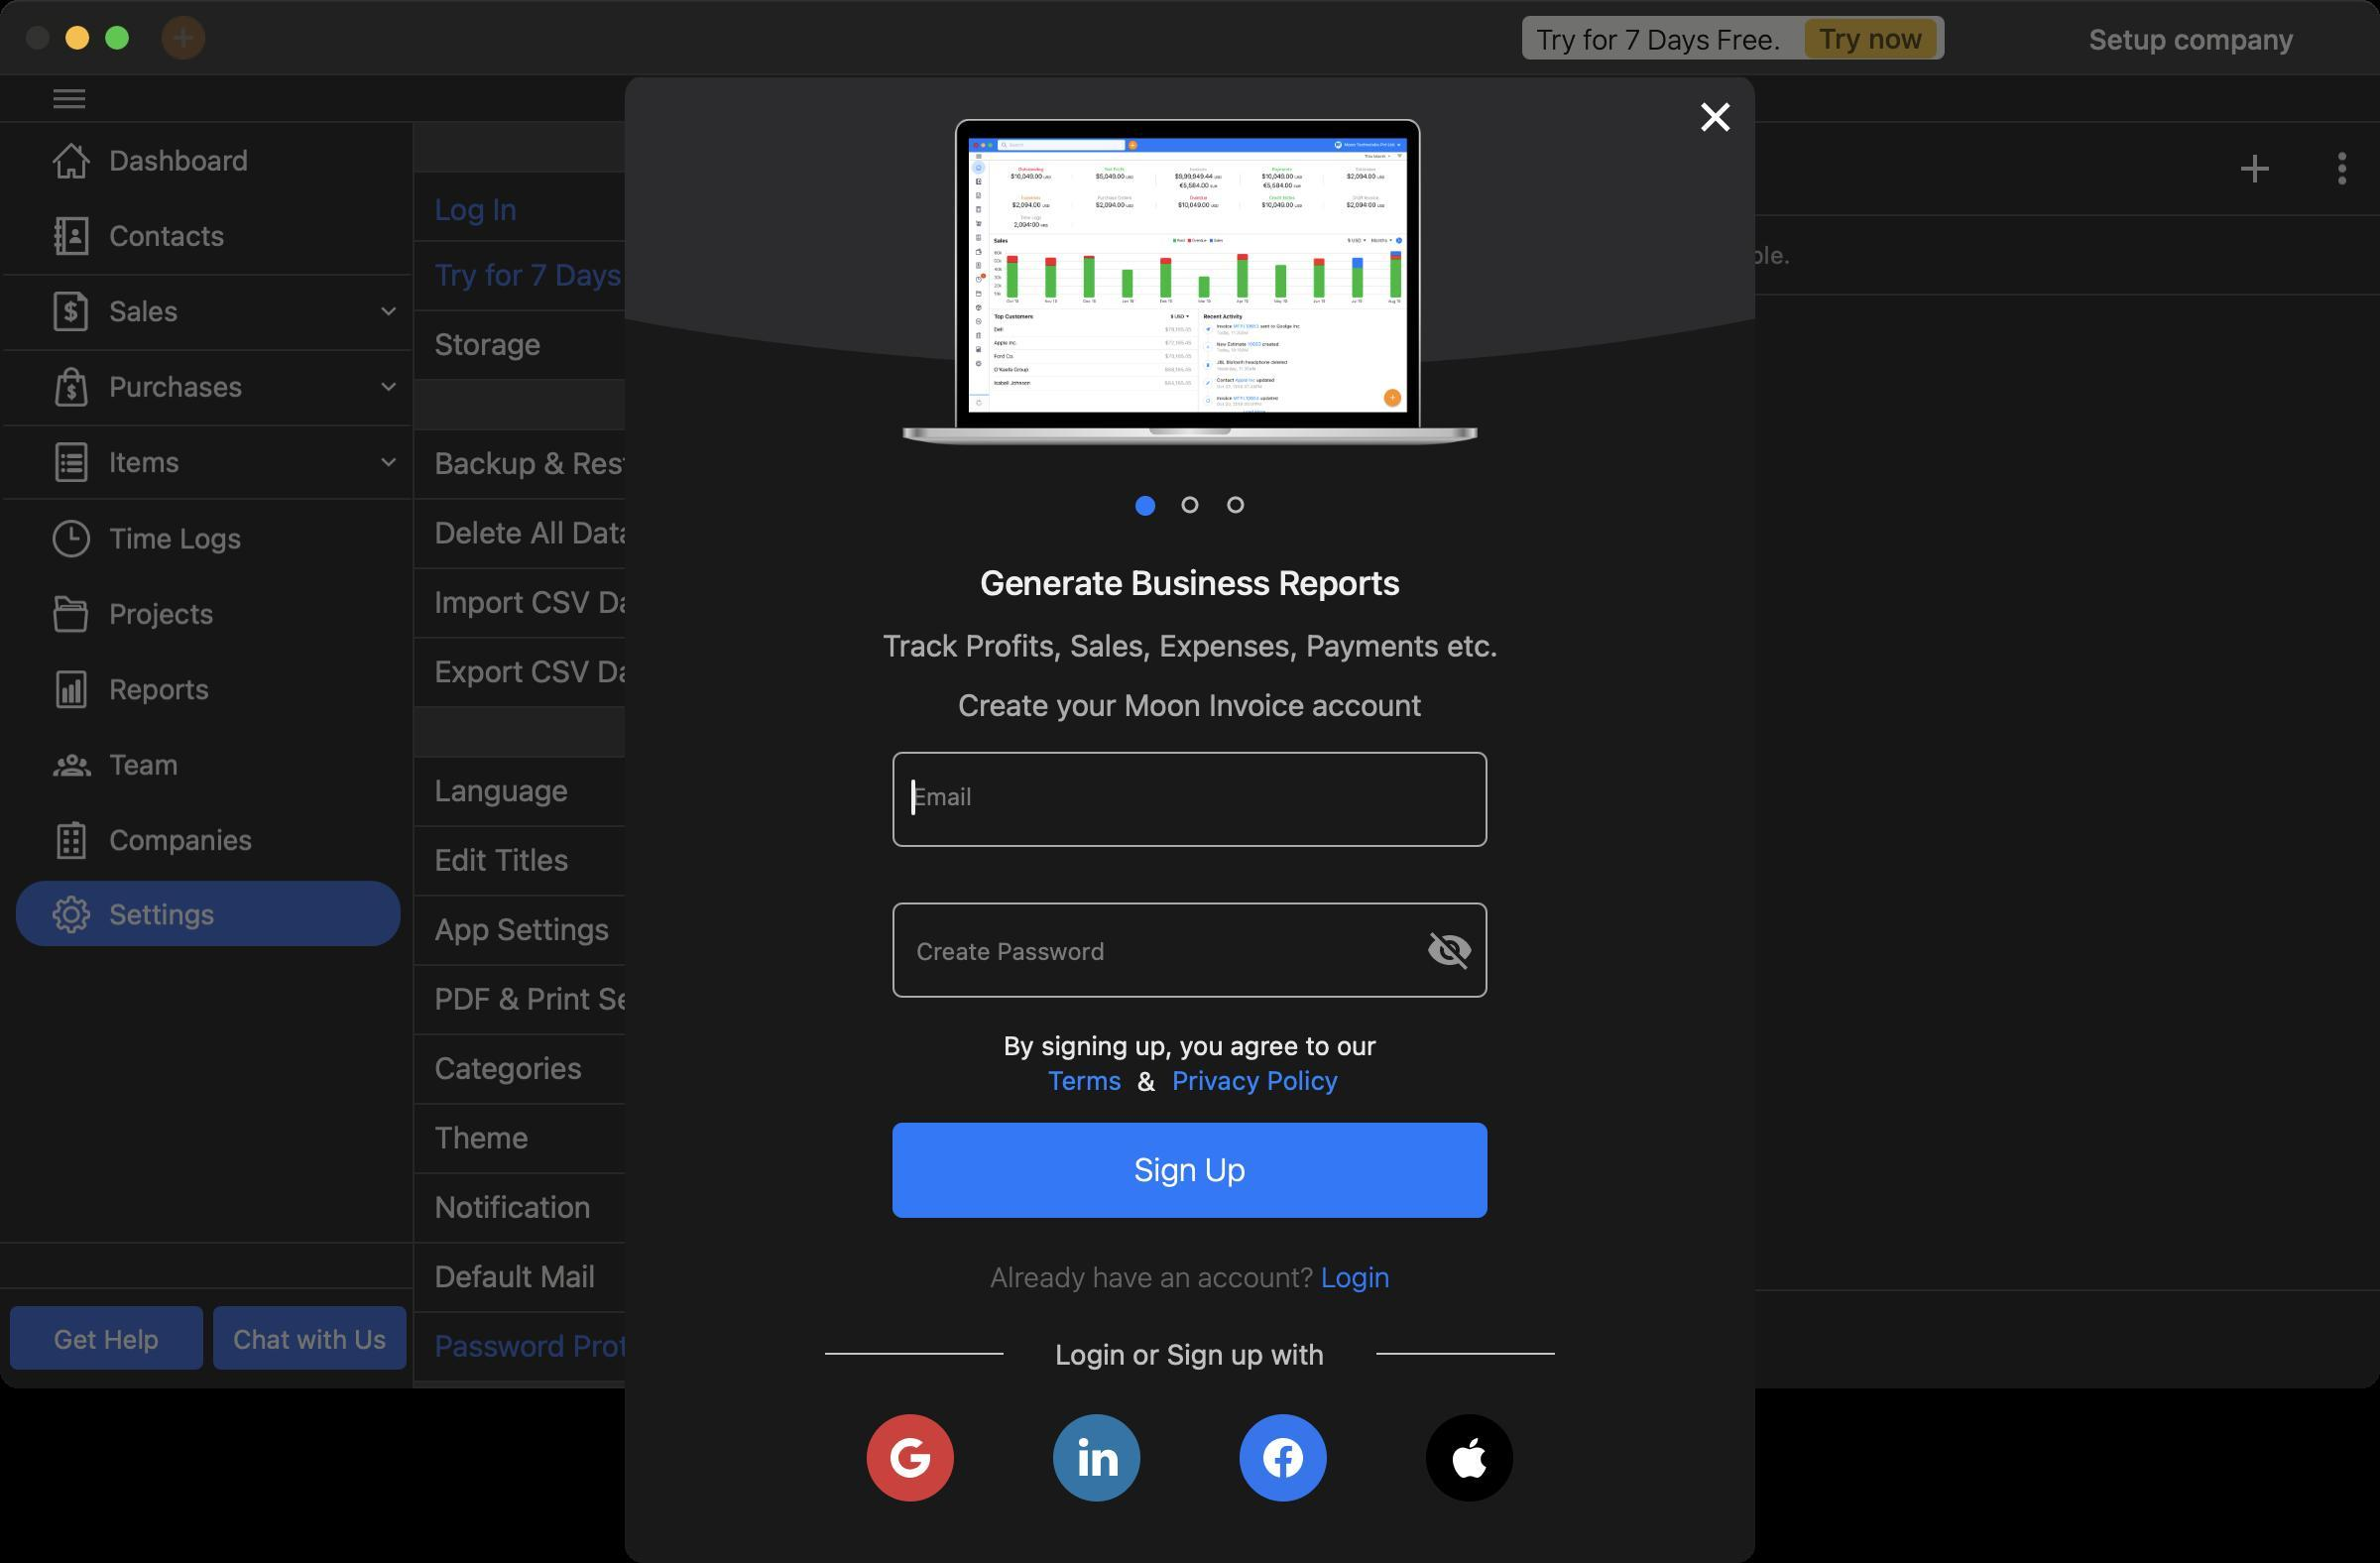
Accessibility tree:
{"name": "Moon_Invoice", "role": "AXWindow", "description": null, "role_description": "standard window", "value": null, "position": "264.00;244.00", "size": "1200;700", "children": [{"name": null, "role": "AXGroup", "description": null, "role_description": "group", "value": null, "position": "0.00;61.00", "size": "210;5", "children": []}, {"name": null, "role": "AXScrollArea", "description": null, "role_description": "scroll area", "value": null, "position": "0.00;62.00", "size": "210;568", "children": [{"name": null, "role": "AXTable", "description": null, "role_description": "table", "value": null, "position": "0.00;62.00", "size": "210;568", "children": [{"name": null, "role": "AXRow", "description": null, "role_description": "table row", "value": null, "position": "0.00;62.00", "size": "210;38", "children": [{"name": null, "role": "AXCell", "description": null, "role_description": "cell", "value": null, "position": "1.00;62.00", "size": "207;38", "children": [{"name": null, "role": "AXGroup", "description": null, "role_description": "group", "value": null, "position": "8.00;64.00", "size": "194;33", "children": [{"name": null, "role": "AXStaticText", "description": null, "role_description": "text", "value": "Dashboard", "position": "53.00;71.00", "size": "143;19", "children": []}, {"name": null, "role": "AXImage", "description": "iconLeft home White", "role_description": "image", "value": null, "position": "26.00;71.00", "size": "20;20", "children": []}]}]}]}, {"name": null, "role": "AXRow", "description": null, "role_description": "table row", "value": null, "position": "0.00;100.00", "size": "210;38", "children": [{"name": null, "role": "AXCell", "description": null, "role_description": "cell", "value": null, "position": "1.00;100.00", "size": "207;38", "children": [{"name": null, "role": "AXGroup", "description": null, "role_description": "group", "value": null, "position": "8.00;102.00", "size": "194;33", "children": [{"name": null, "role": "AXStaticText", "description": null, "role_description": "text", "value": "Contacts", "position": "53.00;109.00", "size": "143;19", "children": []}, {"name": null, "role": "AXImage", "description": "iconLeft contacts White", "role_description": "image", "value": null, "position": "26.00;109.00", "size": "20;20", "children": []}]}]}]}, {"name": null, "role": "AXRow", "description": null, "role_description": "table row", "value": null, "position": "0.00;138.00", "size": "210;38", "children": [{"name": null, "role": "AXCell", "description": null, "role_description": "cell", "value": null, "position": "1.00;138.00", "size": "207;38", "children": [{"name": null, "role": "AXGroup", "description": null, "role_description": "group", "value": null, "position": "-1.00;138.00", "size": "211;1", "children": []}, {"name": null, "role": "AXGroup", "description": null, "role_description": "group", "value": null, "position": "8.00;140.00", "size": "194;33", "children": [{"name": null, "role": "AXStaticText", "description": null, "role_description": "text", "value": "Sales", "position": "53.00;147.00", "size": "143;19", "children": []}, {"name": null, "role": "AXImage", "description": "iconLeft Sales White", "role_description": "image", "value": null, "position": "26.00;147.00", "size": "20;20", "children": []}]}, {"name": null, "role": "AXImage", "description": "down arrow White", "role_description": "image", "value": null, "position": "183.00;144.50", "size": "25;25", "children": []}]}]}, {"name": null, "role": "AXRow", "description": null, "role_description": "table row", "value": null, "position": "0.00;176.00", "size": "210;0", "children": [{"name": null, "role": "AXCell", "description": null, "role_description": "cell", "value": null, "position": "1.00;176.00", "size": "207;0", "children": [{"name": null, "role": "AXGroup", "description": null, "role_description": "group", "value": null, "position": "8.00;178.01", "size": "194;0", "children": [{"name": null, "role": "AXStaticText", "description": null, "role_description": "text", "value": "Invoices", "position": "53.00;185.01", "size": "143;19", "children": []}, {"name": null, "role": "AXImage", "description": "iconLeft invoice White", "role_description": "image", "value": null, "position": "26.00;185.01", "size": "20;20", "children": []}]}]}]}, {"name": null, "role": "AXRow", "description": null, "role_description": "table row", "value": null, "position": "0.00;176.01", "size": "210;0", "children": [{"name": null, "role": "AXCell", "description": null, "role_description": "cell", "value": null, "position": "1.00;176.01", "size": "207;0", "children": [{"name": null, "role": "AXGroup", "description": null, "role_description": "group", "value": null, "position": "8.00;178.02", "size": "194;0", "children": [{"name": null, "role": "AXStaticText", "description": null, "role_description": "text", "value": "Estimates", "position": "53.00;185.02", "size": "143;19", "children": []}, {"name": null, "role": "AXImage", "description": "iconLeft estimate White", "role_description": "image", "value": null, "position": "26.00;185.02", "size": "20;20", "children": []}]}]}]}, {"name": null, "role": "AXRow", "description": null, "role_description": "table row", "value": null, "position": "0.00;176.02", "size": "210;0", "children": [{"name": null, "role": "AXCell", "description": null, "role_description": "cell", "value": null, "position": "1.00;176.02", "size": "207;0", "children": [{"name": null, "role": "AXGroup", "description": null, "role_description": "group", "value": null, "position": "8.00;178.03", "size": "194;0", "children": [{"name": null, "role": "AXStaticText", "description": null, "role_description": "text", "value": "Credit Notes", "position": "53.00;185.03", "size": "143;19", "children": []}, {"name": null, "role": "AXImage", "description": "iconLeft credit notes White", "role_description": "image", "value": null, "position": "26.00;185.03", "size": "20;20", "children": []}]}]}]}, {"name": null, "role": "AXRow", "description": null, "role_description": "table row", "value": null, "position": "0.00;176.03", "size": "210;0", "children": [{"name": null, "role": "AXCell", "description": null, "role_description": "cell", "value": null, "position": "1.00;176.03", "size": "207;0", "children": [{"name": null, "role": "AXGroup", "description": null, "role_description": "group", "value": null, "position": "8.00;178.04", "size": "194;0", "children": [{"name": null, "role": "AXStaticText", "description": null, "role_description": "text", "value": "Payments", "position": "53.00;185.04", "size": "143;19", "children": []}, {"name": null, "role": "AXImage", "description": "iconLeft payments White", "role_description": "image", "value": null, "position": "26.00;185.04", "size": "20;20", "children": []}]}]}]}, {"name": null, "role": "AXRow", "description": null, "role_description": "table row", "value": null, "position": "0.00;176.04", "size": "210;38", "children": [{"name": null, "role": "AXCell", "description": null, "role_description": "cell", "value": null, "position": "1.00;176.04", "size": "207;38", "children": [{"name": null, "role": "AXGroup", "description": null, "role_description": "group", "value": null, "position": "-1.00;176.04", "size": "211;1", "children": []}, {"name": null, "role": "AXGroup", "description": null, "role_description": "group", "value": null, "position": "8.00;178.04", "size": "194;33", "children": [{"name": null, "role": "AXStaticText", "description": null, "role_description": "text", "value": "Purchases", "position": "53.00;185.04", "size": "143;19", "children": []}, {"name": null, "role": "AXImage", "description": "iconLeft Purchases White", "role_description": "image", "value": null, "position": "26.00;185.04", "size": "20;20", "children": []}]}, {"name": null, "role": "AXImage", "description": "down arrow White", "role_description": "image", "value": null, "position": "183.00;182.54", "size": "25;25", "children": []}]}]}, {"name": null, "role": "AXRow", "description": null, "role_description": "table row", "value": null, "position": "0.00;214.04", "size": "210;0", "children": [{"name": null, "role": "AXCell", "description": null, "role_description": "cell", "value": null, "position": "1.00;214.04", "size": "207;0", "children": [{"name": null, "role": "AXGroup", "description": null, "role_description": "group", "value": null, "position": "8.00;216.05", "size": "194;0", "children": [{"name": null, "role": "AXStaticText", "description": null, "role_description": "text", "value": "Purchase Orders", "position": "53.00;223.05", "size": "143;19", "children": []}, {"name": null, "role": "AXImage", "description": "iconLeft purchase order White", "role_description": "image", "value": null, "position": "26.00;223.05", "size": "20;20", "children": []}]}]}]}, {"name": null, "role": "AXRow", "description": null, "role_description": "table row", "value": null, "position": "0.00;214.05", "size": "210;0", "children": [{"name": null, "role": "AXCell", "description": null, "role_description": "cell", "value": null, "position": "1.00;214.05", "size": "207;0", "children": [{"name": null, "role": "AXGroup", "description": null, "role_description": "group", "value": null, "position": "8.00;216.06", "size": "194;0", "children": [{"name": null, "role": "AXStaticText", "description": null, "role_description": "text", "value": "Expenses", "position": "53.00;223.06", "size": "143;19", "children": []}, {"name": null, "role": "AXImage", "description": "iconLeft expenses White", "role_description": "image", "value": null, "position": "26.00;223.06", "size": "20;20", "children": []}]}]}]}, {"name": null, "role": "AXRow", "description": null, "role_description": "table row", "value": null, "position": "0.00;214.06", "size": "210;38", "children": [{"name": null, "role": "AXCell", "description": null, "role_description": "cell", "value": null, "position": "1.00;214.06", "size": "207;38", "children": [{"name": null, "role": "AXGroup", "description": null, "role_description": "group", "value": null, "position": "-1.00;214.06", "size": "211;1", "children": []}, {"name": null, "role": "AXGroup", "description": null, "role_description": "group", "value": null, "position": "8.00;216.06", "size": "194;33", "children": [{"name": null, "role": "AXStaticText", "description": null, "role_description": "text", "value": "Items", "position": "53.00;223.06", "size": "143;19", "children": []}, {"name": null, "role": "AXImage", "description": "iconLeft Items White", "role_description": "image", "value": null, "position": "26.00;223.06", "size": "20;20", "children": []}]}, {"name": null, "role": "AXImage", "description": "down arrow White", "role_description": "image", "value": null, "position": "183.00;220.56", "size": "25;25", "children": []}, {"name": null, "role": "AXGroup", "description": null, "role_description": "group", "value": null, "position": "-1.00;251.06", "size": "211;1", "children": []}]}]}, {"name": null, "role": "AXRow", "description": null, "role_description": "table row", "value": null, "position": "0.00;252.06", "size": "210;0", "children": [{"name": null, "role": "AXCell", "description": null, "role_description": "cell", "value": null, "position": "1.00;252.06", "size": "207;0", "children": [{"name": null, "role": "AXGroup", "description": null, "role_description": "group", "value": null, "position": "8.00;254.07", "size": "194;0", "children": [{"name": null, "role": "AXStaticText", "description": null, "role_description": "text", "value": "Products", "position": "53.00;261.07", "size": "143;19", "children": []}, {"name": null, "role": "AXImage", "description": "iconLeft product White", "role_description": "image", "value": null, "position": "26.00;261.07", "size": "20;20", "children": []}]}]}]}, {"name": null, "role": "AXRow", "description": null, "role_description": "table row", "value": null, "position": "0.00;252.07", "size": "210;0", "children": [{"name": null, "role": "AXCell", "description": null, "role_description": "cell", "value": null, "position": "1.00;252.07", "size": "207;0", "children": [{"name": null, "role": "AXGroup", "description": null, "role_description": "group", "value": null, "position": "8.00;254.08", "size": "194;0", "children": [{"name": null, "role": "AXStaticText", "description": null, "role_description": "text", "value": "Services", "position": "53.00;260.58", "size": "143;19", "children": []}, {"name": null, "role": "AXImage", "description": "iconLeft service White", "role_description": "image", "value": null, "position": "26.00;260.58", "size": "20;20", "children": []}]}, {"name": null, "role": "AXGroup", "description": null, "role_description": "group", "value": null, "position": "-1.00;251.08", "size": "211;1", "children": []}]}]}, {"name": null, "role": "AXRow", "description": null, "role_description": "table row", "value": null, "position": "0.00;252.08", "size": "210;38", "children": [{"name": null, "role": "AXCell", "description": null, "role_description": "cell", "value": null, "position": "1.00;252.08", "size": "207;38", "children": [{"name": null, "role": "AXGroup", "description": null, "role_description": "group", "value": null, "position": "8.00;254.08", "size": "194;33", "children": [{"name": null, "role": "AXStaticText", "description": null, "role_description": "text", "value": "Time Logs", "position": "53.00;261.58", "size": "143;19", "children": []}, {"name": null, "role": "AXImage", "description": "iconLeft timelogs White", "role_description": "image", "value": null, "position": "26.00;261.58", "size": "20;20", "children": []}]}]}]}, {"name": null, "role": "AXRow", "description": null, "role_description": "table row", "value": null, "position": "0.00;290.08", "size": "210;38", "children": [{"name": null, "role": "AXCell", "description": null, "role_description": "cell", "value": null, "position": "1.00;290.08", "size": "207;38", "children": [{"name": null, "role": "AXGroup", "description": null, "role_description": "group", "value": null, "position": "8.00;292.08", "size": "194;33", "children": [{"name": null, "role": "AXStaticText", "description": null, "role_description": "text", "value": "Projects", "position": "53.00;299.58", "size": "143;19", "children": []}, {"name": null, "role": "AXImage", "description": "iconLeft project White", "role_description": "image", "value": null, "position": "26.00;299.58", "size": "20;20", "children": []}]}]}]}, {"name": null, "role": "AXRow", "description": null, "role_description": "table row", "value": null, "position": "0.00;328.08", "size": "210;0", "children": [{"name": null, "role": "AXCell", "description": null, "role_description": "cell", "value": null, "position": "1.00;328.08", "size": "207;0", "children": [{"name": null, "role": "AXGroup", "description": null, "role_description": "group", "value": null, "position": "8.00;330.09", "size": "194;0", "children": [{"name": null, "role": "AXStaticText", "description": null, "role_description": "text", "value": "Taxes", "position": "53.00;336.59", "size": "143;19", "children": []}, {"name": null, "role": "AXImage", "description": "iconLeft taxes White", "role_description": "image", "value": null, "position": "26.00;336.59", "size": "20;20", "children": []}]}]}]}, {"name": null, "role": "AXRow", "description": null, "role_description": "table row", "value": null, "position": "0.00;328.09", "size": "210;38", "children": [{"name": null, "role": "AXCell", "description": null, "role_description": "cell", "value": null, "position": "1.00;328.09", "size": "207;38", "children": [{"name": null, "role": "AXGroup", "description": null, "role_description": "group", "value": null, "position": "8.00;330.09", "size": "194;33", "children": [{"name": null, "role": "AXStaticText", "description": null, "role_description": "text", "value": "Reports", "position": "53.00;337.59", "size": "143;19", "children": []}, {"name": null, "role": "AXImage", "description": "iconLeft report White", "role_description": "image", "value": null, "position": "26.00;337.59", "size": "20;20", "children": []}]}]}]}, {"name": null, "role": "AXRow", "description": null, "role_description": "table row", "value": null, "position": "0.00;366.09", "size": "210;38", "children": [{"name": null, "role": "AXCell", "description": null, "role_description": "cell", "value": null, "position": "1.00;366.09", "size": "207;38", "children": [{"name": null, "role": "AXGroup", "description": null, "role_description": "group", "value": null, "position": "8.00;368.09", "size": "194;33", "children": [{"name": null, "role": "AXStaticText", "description": null, "role_description": "text", "value": "Team", "position": "53.00;375.59", "size": "143;19", "children": []}, {"name": null, "role": "AXImage", "description": "iconLeft team white", "role_description": "image", "value": null, "position": "26.00;375.59", "size": "20;20", "children": []}]}]}]}, {"name": null, "role": "AXRow", "description": null, "role_description": "table row", "value": null, "position": "0.00;404.09", "size": "210;38", "children": [{"name": null, "role": "AXCell", "description": null, "role_description": "cell", "value": null, "position": "1.00;404.09", "size": "207;38", "children": [{"name": null, "role": "AXGroup", "description": null, "role_description": "group", "value": null, "position": "8.00;406.09", "size": "194;33", "children": [{"name": null, "role": "AXStaticText", "description": null, "role_description": "text", "value": "Companies", "position": "53.00;413.59", "size": "143;19", "children": []}, {"name": null, "role": "AXImage", "description": "iconLeft cmpnyInfo White", "role_description": "image", "value": null, "position": "26.00;413.59", "size": "20;20", "children": []}]}]}]}, {"name": null, "role": "AXRow", "description": null, "role_description": "table row", "value": null, "position": "0.00;442.09", "size": "210;38", "children": [{"name": null, "role": "AXCell", "description": null, "role_description": "cell", "value": null, "position": "1.00;442.09", "size": "207;38", "children": [{"name": null, "role": "AXGroup", "description": null, "role_description": "group", "value": null, "position": "8.00;444.09", "size": "194;33", "children": [{"name": null, "role": "AXStaticText", "description": null, "role_description": "text", "value": "Settings", "position": "53.00;451.09", "size": "143;19", "children": []}, {"name": null, "role": "AXImage", "description": "iconLeft setting White", "role_description": "image", "value": null, "position": "26.00;451.09", "size": "20;20", "children": []}]}]}]}, {"name": null, "role": "AXColumn", "description": null, "role_description": "column", "value": null, "position": "0.00;62.00", "size": "210;568", "children": []}]}]}, {"name": null, "role": "AXGroup", "description": null, "role_description": "group", "value": null, "position": "0.00;626.00", "size": "210;23", "children": [{"name": null, "role": "AXStaticText", "description": null, "role_description": "text", "value": "Label", "position": "0.00;626.00", "size": "210;1", "children": []}]}, {"name": null, "role": "AXGroup", "description": null, "role_description": "group", "value": null, "position": "0.00;649.00", "size": "210;51", "children": [{"name": null, "role": "AXStaticText", "description": null, "role_description": "text", "value": "Label", "position": "0.00;649.00", "size": "210;1", "children": []}, {"name": "Get_Help", "role": "AXButton", "description": null, "role_description": "button", "value": null, "position": "5.00;658.50", "size": "98;32", "children": []}, {"name": "Chat_with_Us", "role": "AXButton", "description": null, "role_description": "button", "value": null, "position": "107.50;658.50", "size": "98;32", "children": []}]}, {"name": null, "role": "AXSplitGroup", "description": null, "role_description": "split group", "value": null, "position": "208.00;62.00", "size": "992;638", "children": [{"name": null, "role": "AXScrollArea", "description": null, "role_description": "scroll area", "value": null, "position": "208.00;61.00", "size": "251;639", "children": [{"name": null, "role": "AXTable", "description": null, "role_description": "table", "value": null, "position": "209.00;62.00", "size": "238;765", "children": [{"name": null, "role": "AXRow", "description": null, "role_description": "table row", "value": null, "position": "209.00;62.00", "size": "238;25", "children": [{"name": null, "role": "AXCell", "description": null, "role_description": "cell", "value": null, "position": "209.00;62.00", "size": "238;25", "children": []}]}, {"name": null, "role": "AXRow", "description": null, "role_description": "table row", "value": null, "position": "209.00;87.00", "size": "238;35", "children": [{"name": null, "role": "AXCell", "description": null, "role_description": "cell", "value": null, "position": "209.00;87.00", "size": "238;35", "children": [{"name": null, "role": "AXStaticText", "description": null, "role_description": "text", "value": "Unverified", "position": "439.00;96.50", "size": "0;18", "children": []}, {"name": null, "role": "AXStaticText", "description": null, "role_description": "text", "value": "Log In", "position": "217.00;96.00", "size": "222;19", "children": []}]}]}, {"name": null, "role": "AXRow", "description": null, "role_description": "table row", "value": null, "position": "209.00;122.00", "size": "238;35", "children": [{"name": null, "role": "AXCell", "description": null, "role_description": "cell", "value": null, "position": "209.00;122.00", "size": "238;35", "children": [{"name": null, "role": "AXStaticText", "description": null, "role_description": "text", "value": "Try for 7 Days Free. Try now", "position": "217.00;129.00", "size": "220;19", "children": []}]}]}, {"name": null, "role": "AXRow", "description": null, "role_description": "table row", "value": null, "position": "209.00;157.00", "size": "238;35", "children": [{"name": null, "role": "AXCell", "description": null, "role_description": "cell", "value": null, "position": "209.00;157.00", "size": "238;35", "children": [{"name": null, "role": "AXStaticText", "description": null, "role_description": "text", "value": "Storage", "position": "217.00;164.00", "size": "100;19", "children": []}, {"name": "", "role": "AXButton", "description": null, "role_description": "button", "value": null, "position": "319.00;161.00", "size": "25;25", "children": []}, {"name": null, "role": "AXPopUpButton", "description": null, "role_description": "pop up button", "value": "Local", "position": "349.00;163.00", "size": "90;17", "children": []}]}]}, {"name": null, "role": "AXRow", "description": null, "role_description": "table row", "value": null, "position": "209.00;192.00", "size": "238;25", "children": [{"name": null, "role": "AXCell", "description": null, "role_description": "cell", "value": null, "position": "209.00;192.00", "size": "238;25", "children": []}]}, {"name": null, "role": "AXRow", "description": null, "role_description": "table row", "value": null, "position": "209.00;217.00", "size": "238;35", "children": [{"name": null, "role": "AXCell", "description": null, "role_description": "cell", "value": null, "position": "209.00;217.00", "size": "238;35", "children": [{"name": null, "role": "AXImage", "description": "bg listCell arrow gray", "role_description": "image", "value": null, "position": "425.00;228.50", "size": "14;14", "children": []}, {"name": null, "role": "AXStaticText", "description": null, "role_description": "text", "value": "Backup & Restore", "position": "217.00;224.00", "size": "220;19", "children": []}]}]}, {"name": null, "role": "AXRow", "description": null, "role_description": "table row", "value": null, "position": "209.00;252.00", "size": "238;35", "children": [{"name": null, "role": "AXCell", "description": null, "role_description": "cell", "value": null, "position": "209.00;252.00", "size": "238;35", "children": [{"name": null, "role": "AXStaticText", "description": null, "role_description": "text", "value": "Delete All Data", "position": "217.00;259.00", "size": "220;19", "children": []}]}]}, {"name": null, "role": "AXRow", "description": null, "role_description": "table row", "value": null, "position": "209.00;287.00", "size": "238;35", "children": [{"name": null, "role": "AXCell", "description": null, "role_description": "cell", "value": null, "position": "209.00;287.00", "size": "238;35", "children": [{"name": null, "role": "AXStaticText", "description": null, "role_description": "text", "value": "Import CSV Data", "position": "217.00;294.00", "size": "220;19", "children": []}]}]}, {"name": null, "role": "AXRow", "description": null, "role_description": "table row", "value": null, "position": "209.00;322.00", "size": "238;35", "children": [{"name": null, "role": "AXCell", "description": null, "role_description": "cell", "value": null, "position": "209.00;322.00", "size": "238;35", "children": [{"name": null, "role": "AXStaticText", "description": null, "role_description": "text", "value": "Export CSV Data", "position": "217.00;329.00", "size": "220;19", "children": []}]}]}, {"name": null, "role": "AXRow", "description": null, "role_description": "table row", "value": null, "position": "209.00;357.00", "size": "238;25", "children": [{"name": null, "role": "AXCell", "description": null, "role_description": "cell", "value": null, "position": "209.00;357.00", "size": "238;25", "children": []}]}, {"name": null, "role": "AXRow", "description": null, "role_description": "table row", "value": null, "position": "209.00;382.00", "size": "238;35", "children": [{"name": null, "role": "AXCell", "description": null, "role_description": "cell", "value": null, "position": "209.00;382.00", "size": "238;35", "children": [{"name": null, "role": "AXStaticText", "description": null, "role_description": "text", "value": "Language", "position": "217.00;389.00", "size": "145;19", "children": []}, {"name": null, "role": "AXPopUpButton", "description": null, "role_description": "pop up button", "value": "English", "position": "362.00;390.00", "size": "78;17", "children": []}]}]}, {"name": null, "role": "AXRow", "description": null, "role_description": "table row", "value": null, "position": "209.00;417.00", "size": "238;35", "children": [{"name": null, "role": "AXCell", "description": null, "role_description": "cell", "value": null, "position": "209.00;417.00", "size": "238;35", "children": [{"name": null, "role": "AXStaticText", "description": null, "role_description": "text", "value": "Edit Titles", "position": "217.00;424.00", "size": "220;19", "children": []}, {"name": null, "role": "AXImage", "description": "bg listCell arrow gray", "role_description": "image", "value": null, "position": "425.00;428.50", "size": "14;14", "children": []}]}]}, {"name": null, "role": "AXRow", "description": null, "role_description": "table row", "value": null, "position": "209.00;452.00", "size": "238;35", "children": [{"name": null, "role": "AXCell", "description": null, "role_description": "cell", "value": null, "position": "209.00;452.00", "size": "238;35", "children": [{"name": null, "role": "AXStaticText", "description": null, "role_description": "text", "value": "App Settings", "position": "217.00;459.00", "size": "220;19", "children": []}, {"name": null, "role": "AXImage", "description": "bg listCell arrow gray", "role_description": "image", "value": null, "position": "425.00;463.50", "size": "14;14", "children": []}]}]}, {"name": null, "role": "AXRow", "description": null, "role_description": "table row", "value": null, "position": "209.00;487.00", "size": "238;35", "children": [{"name": null, "role": "AXCell", "description": null, "role_description": "cell", "value": null, "position": "209.00;487.00", "size": "238;35", "children": [{"name": null, "role": "AXStaticText", "description": null, "role_description": "text", "value": "PDF & Print Settings", "position": "217.00;494.00", "size": "220;19", "children": []}, {"name": null, "role": "AXImage", "description": "bg listCell arrow gray", "role_description": "image", "value": null, "position": "425.00;498.50", "size": "14;14", "children": []}]}]}, {"name": null, "role": "AXRow", "description": null, "role_description": "table row", "value": null, "position": "209.00;522.00", "size": "238;35", "children": [{"name": null, "role": "AXCell", "description": null, "role_description": "cell", "value": null, "position": "209.00;522.00", "size": "238;35", "children": [{"name": null, "role": "AXStaticText", "description": null, "role_description": "text", "value": "Categories", "position": "217.00;529.00", "size": "220;19", "children": []}]}]}, {"name": null, "role": "AXRow", "description": null, "role_description": "table row", "value": null, "position": "209.00;557.00", "size": "238;35", "children": [{"name": null, "role": "AXCell", "description": null, "role_description": "cell", "value": null, "position": "209.00;557.00", "size": "238;35", "children": [{"name": null, "role": "AXStaticText", "description": null, "role_description": "text", "value": "Theme", "position": "217.00;564.00", "size": "104;19", "children": []}, {"name": null, "role": "AXPopUpButton", "description": null, "role_description": "pop up button", "value": "System Default", "position": "326.00;565.00", "size": "113;17", "children": []}]}]}, {"name": null, "role": "AXRow", "description": null, "role_description": "table row", "value": null, "position": "209.00;592.00", "size": "238;35", "children": [{"name": null, "role": "AXCell", "description": null, "role_description": "cell", "value": null, "position": "209.00;592.00", "size": "238;35", "children": [{"name": null, "role": "AXStaticText", "description": null, "role_description": "text", "value": "Notification", "position": "217.00;599.00", "size": "85;19", "children": []}, {"name": null, "role": "AXDateTimeArea", "description": null, "role_description": "date time area", "value": "2000-01-01 06:00:00 +0000", "position": "321.50;596.50", "size": "42;24", "children": []}, {"name": null, "role": "AXRadioGroup", "description": null, "role_description": "radio group", "value": "{\n    \"name\": null,\n    \"role\": \"AXRadioButton\",\n    \"description\": \"ON\",\n    \"role_description\": \"radio button\",\n    \"value\": 1,\n    \"position\": \"364.00;596.50\",\n    \"size\": \"40;24\",\n    \"children\": []\n}", "position": "364.00;596.50", "size": "79;24", "children": [{"name": null, "role": "AXRadioButton", "description": "ON", "role_description": "radio button", "value": 1, "position": "364.00;596.50", "size": "40;24", "children": []}, {"name": null, "role": "AXRadioButton", "description": "OFF", "role_description": "radio button", "value": 0, "position": "404.00;596.50", "size": "39;24", "children": []}]}]}]}, {"name": null, "role": "AXRow", "description": null, "role_description": "table row", "value": null, "position": "209.00;627.00", "size": "238;35", "children": [{"name": null, "role": "AXCell", "description": null, "role_description": "cell", "value": null, "position": "209.00;627.00", "size": "238;35", "children": [{"name": null, "role": "AXStaticText", "description": null, "role_description": "text", "value": "Default Mail", "position": "217.00;634.00", "size": "95;19", "children": []}, {"name": null, "role": "AXPopUpButton", "description": null, "role_description": "pop up button", "value": "System Default", "position": "317.00;635.00", "size": "122;17", "children": []}]}]}, {"name": null, "role": "AXRow", "description": null, "role_description": "table row", "value": null, "position": "209.00;662.00", "size": "238;35", "children": [{"name": null, "role": "AXCell", "description": null, "role_description": "cell", "value": null, "position": "209.00;662.00", "size": "238;35", "children": [{"name": null, "role": "AXStaticText", "description": null, "role_description": "text", "value": "Password Protection On", "position": "217.00;669.00", "size": "220;19", "children": []}]}]}, {"name": null, "role": "AXRow", "description": null, "role_description": "table row", "value": null, "position": "209.00;697.00", "size": "238;25", "children": [{"name": null, "role": "AXCell", "description": null, "role_description": "cell", "value": null, "position": "209.00;697.00", "size": "238;25", "children": []}]}, {"name": null, "role": "AXRow", "description": null, "role_description": "table row", "value": null, "position": "209.00;722.00", "size": "238;35", "children": [{"name": null, "role": "AXCell", "description": null, "role_description": "cell", "value": null, "position": "209.00;722.00", "size": "238;35", "children": [{"name": null, "role": "AXStaticText", "description": null, "role_description": "text", "value": "Contact Support", "position": "217.00;729.00", "size": "220;19", "children": []}]}]}, {"name": null, "role": "AXRow", "description": null, "role_description": "table row", "value": null, "position": "209.00;757.00", "size": "238;35", "children": [{"name": null, "role": "AXCell", "description": null, "role_description": "cell", "value": null, "position": "209.00;757.00", "size": "238;35", "children": [{"name": null, "role": "AXStaticText", "description": null, "role_description": "text", "value": "Rate Us", "position": "217.00;764.00", "size": "220;19", "children": []}]}]}, {"name": null, "role": "AXRow", "description": null, "role_description": "table row", "value": null, "position": "209.00;792.00", "size": "238;35", "children": [{"name": null, "role": "AXCell", "description": null, "role_description": "cell", "value": null, "position": "209.00;792.00", "size": "238;35", "children": [{"name": null, "role": "AXStaticText", "description": null, "role_description": "text", "value": "Like us on facebook", "position": "217.00;799.00", "size": "141;19", "children": []}]}]}, {"name": null, "role": "AXColumn", "description": null, "role_description": "column", "value": null, "position": "209.00;62.00", "size": "238;765", "children": []}]}, {"name": null, "role": "AXScrollBar", "description": null, "role_description": "scroll bar", "value": 0.0, "position": "447.00;62.00", "size": "11;637", "children": [{"name": null, "role": "AXValueIndicator", "description": null, "role_description": "value indicator", "value": 0.0, "position": "447.00;64.00", "size": "11;527", "children": []}, {"name": null, "role": "AXButton", "description": null, "role_description": "increment arrow button", "value": null, "position": "447.00;62.00", "size": "0;0", "children": []}, {"name": null, "role": "AXButton", "description": null, "role_description": "decrement arrow button", "value": null, "position": "447.00;62.00", "size": "0;0", "children": []}, {"name": null, "role": "AXButton", "description": null, "role_description": "increment page button", "value": null, "position": "447.00;591.50", "size": "11;108", "children": []}, {"name": null, "role": "AXButton", "description": null, "role_description": "decrement page button", "value": null, "position": "447.00;62.00", "size": "11;2", "children": []}]}]}, {"name": null, "role": "AXSplitter", "description": null, "role_description": "splitter", "value": 250.0, "position": "458.00;62.00", "size": "1;638", "children": []}, {"name": null, "role": "AXImage", "description": "MIPro OSX 256 White", "role_description": "image", "value": null, "position": "458.00;61.00", "size": "743;639", "children": []}, {"name": null, "role": "AXScrollArea", "description": null, "role_description": "scroll area", "value": null, "position": "458.00;108.00", "size": "744;543", "children": [{"name": null, "role": "AXTable", "description": null, "role_description": "table", "value": null, "position": "459.00;109.00", "size": "742;541", "children": [{"name": null, "role": "AXRow", "description": null, "role_description": "table row", "value": null, "position": "459.00;109.00", "size": "742;40", "children": [{"name": null, "role": "AXCell", "description": null, "role_description": "cell", "value": null, "position": "459.00;109.00", "size": "742;40", "children": [{"name": null, "role": "AXStaticText", "description": null, "role_description": "text", "value": "No backup files available.", "position": "755.00;120.00", "size": "152;16", "children": []}, {"name": null, "role": "AXStaticText", "description": null, "role_description": "text", "value": "", "position": "467.00;130.00", "size": "4;16", "children": []}, {"name": null, "role": "AXStaticText", "description": null, "role_description": "text", "value": "", "position": "1189.00;122.00", "size": "4;16", "children": []}]}]}, {"name": null, "role": "AXColumn", "description": null, "role_description": "column", "value": null, "position": "459.00;109.00", "size": "742;541", "children": []}]}]}, {"name": null, "role": "AXStaticText", "description": null, "role_description": "text", "value": "Auto Backup", "position": "468.00;666.50", "size": "90;18", "children": []}, {"name": "", "role": "AXCheckBox", "description": null, "role_description": "checkbox", "value": 0, "position": "558.00;666.50", "size": "19;18", "children": []}, {"name": null, "role": "AXImage", "description": "", "role_description": "image", "value": null, "position": "459.00;61.00", "size": "742;48", "children": []}]}, {"name": "", "role": "AXButton", "description": null, "role_description": "button", "value": null, "position": "27.00;45.00", "size": "16;10", "children": []}, {"name": null, "role": "AXToolbar", "description": null, "role_description": "toolbar", "value": null, "position": "0.00;0.00", "size": "1200;38", "children": [{"name": null, "role": "AXButton", "description": null, "role_description": "button", "value": null, "position": "76.00;0.00", "size": "33;38", "children": []}, {"name": null, "role": "AXGroup", "description": null, "role_description": "group", "value": null, "position": "763.00;0.00", "size": "222;38", "children": [{"name": null, "role": "AXGroup", "description": null, "role_description": "group", "value": null, "position": "767.50;8.00", "size": "213;22", "children": [{"name": null, "role": "AXStaticText", "description": null, "role_description": "text", "value": "Try for 7 Days Free.", "position": "770.50;10.00", "size": "132;18", "children": []}, {"name": null, "role": "AXStaticText", "description": null, "role_description": "text", "value": "Try now", "position": "910.00;9.50", "size": "66;20", "children": []}, {"name": "", "role": "AXButton", "description": null, "role_description": "button", "value": null, "position": "767.50;6.00", "size": "215;24", "children": []}]}]}, {"name": null, "role": "AXGroup", "description": null, "role_description": "group", "value": null, "position": "1009.00;0.00", "size": "187;38", "children": [{"name": null, "role": "AXGroup", "description": null, "role_description": "group", "value": null, "position": "1013.00;1.50", "size": "179;35", "children": [{"name": null, "role": "AXStaticText", "description": null, "role_description": "text", "value": "Setup company", "position": "1041.00;10.00", "size": "128;18", "children": []}, {"name": "", "role": "AXButton", "description": null, "role_description": "button", "value": null, "position": "1013.00;-0.50", "size": "179;37", "children": []}]}]}]}, {"name": null, "role": "AXButton", "description": null, "role_description": "close button", "value": null, "position": "12.00;11.00", "size": "14;16", "children": []}, {"name": null, "role": "AXButton", "description": null, "role_description": "zoom button", "value": null, "position": "52.00;11.00", "size": "14;16", "children": [{"name": null, "role": "AXGroup", "description": null, "role_description": "group", "value": null, "position": "52.00;11.00", "size": "14;16", "children": []}]}, {"name": null, "role": "AXButton", "description": null, "role_description": "minimize button", "value": null, "position": "32.00;11.00", "size": "14;16", "children": []}, {"name": null, "role": "AXSheet", "description": null, "role_description": "sheet", "value": null, "position": "315.00;38.00", "size": "570;750", "children": [{"name": null, "role": "AXGroup", "description": null, "role_description": "group", "value": null, "position": "315.00;38.00", "size": "570;750", "children": [{"name": null, "role": "AXImage", "description": "imgBackLogin", "role_description": "image", "value": null, "position": "315.00;38.00", "size": "570;150", "children": []}, {"name": null, "role": "AXScrollArea", "description": null, "role_description": "scroll area", "value": null, "position": "455.00;60.00", "size": "290;180", "children": [{"name": null, "role": "AXList", "description": null, "role_description": "collection", "value": null, "position": "455.00;60.00", "size": "890;165", "children": [{"name": null, "role": "AXList", "description": null, "role_description": "section", "value": null, "position": "455.00;52.50", "size": "890;180", "children": [{"name": null, "role": "AXGroup", "description": null, "role_description": "group", "value": null, "position": "455.00;52.50", "size": "290;180", "children": [{"name": null, "role": "AXImage", "description": "login top1", "role_description": "image", "value": null, "position": "455.00;52.50", "size": "290;180", "children": []}]}, {"name": null, "role": "AXGroup", "description": null, "role_description": "group", "value": null, "position": "755.00;52.50", "size": "290;180", "children": [{"name": null, "role": "No role", "description": "", "role_description": "", "value": null, "position": "", "size": "", "children": []}]}, {"name": null, "role": "AXGroup", "description": null, "role_description": "group", "value": null, "position": "1055.00;52.50", "size": "290;180", "children": [{"name": null, "role": "No role", "description": "", "role_description": "", "value": null, "position": "", "size": "", "children": []}]}]}]}]}, {"name": null, "role": "AXGroup", "description": null, "role_description": "group", "value": null, "position": "570.00;250.00", "size": "60;12", "children": [{"name": "", "role": "AXButton", "description": null, "role_description": "button", "value": null, "position": "570.00;250.00", "size": "14;10", "children": []}, {"name": "", "role": "AXButton", "description": null, "role_description": "button", "value": null, "position": "592.50;250.00", "size": "15;9", "children": []}, {"name": "", "role": "AXButton", "description": null, "role_description": "button", "value": null, "position": "615.50;250.00", "size": "14;9", "children": []}]}, {"name": null, "role": "AXStaticText", "description": null, "role_description": "text", "value": "Create your Moon Invoice account", "position": "448.00;346.00", "size": "304;19", "children": []}, {"name": null, "role": "AXStaticText", "description": null, "role_description": "text", "value": "Track Profits, Sales, Expenses, Payments etc.", "position": "441.00;316.00", "size": "318;18", "children": []}, {"name": null, "role": "AXStaticText", "description": null, "role_description": "text", "value": "Generate Business Reports", "position": "448.00;283.00", "size": "304;21", "children": []}, {"name": null, "role": "AXGroup", "description": null, "role_description": "group", "value": null, "position": "450.00;379.00", "size": "300;48", "children": [{"name": null, "role": "AXTextField", "description": null, "role_description": "text field", "value": "", "position": "458.00;393.00", "size": "290;33", "children": []}]}, {"name": null, "role": "AXGroup", "description": null, "role_description": "group", "value": null, "position": "450.00;455.00", "size": "300;48", "children": [{"name": null, "role": "AXTextField", "description": null, "role_description": "secure text field", "value": "", "position": "460.00;469.00", "size": "257;33", "children": []}, {"name": "", "role": "AXButton", "description": null, "role_description": "button", "value": null, "position": "719.00;467.00", "size": "24;24", "children": []}]}, {"name": "Sign_Up", "role": "AXButton", "description": null, "role_description": "button", "value": null, "position": "450.00;566.00", "size": "300;48", "children": []}, {"name": "Already_have_an_account?_Login", "role": "AXButton", "description": null, "role_description": "button", "value": null, "position": "497.00;634.00", "size": "206;18", "children": []}, {"name": "", "role": "AXButton", "description": null, "role_description": "button", "value": null, "position": "853.00;47.00", "size": "24;24", "children": []}, {"name": null, "role": "AXStaticText", "description": null, "role_description": "text", "value": "", "position": "310.00;38.00", "size": "580;0", "children": []}, {"name": "", "role": "AXButton", "description": null, "role_description": "button", "value": null, "position": "437.00;713.00", "size": "44;44", "children": []}, {"name": "", "role": "AXButton", "description": null, "role_description": "button", "value": null, "position": "531.00;713.00", "size": "44;44", "children": []}, {"name": "", "role": "AXButton", "description": null, "role_description": "button", "value": null, "position": "625.00;713.00", "size": "44;44", "children": []}, {"name": "", "role": "AXButton", "description": null, "role_description": "button", "value": null, "position": "719.00;713.00", "size": "44;44", "children": []}, {"name": null, "role": "AXStaticText", "description": null, "role_description": "text", "value": "", "position": "416.00;682.00", "size": "90;1", "children": []}, {"name": null, "role": "AXStaticText", "description": null, "role_description": "text", "value": "Login or Sign up with", "position": "528.00;673.00", "size": "144;19", "children": []}, {"name": null, "role": "AXStaticText", "description": null, "role_description": "text", "value": "", "position": "694.00;682.00", "size": "90;1", "children": []}, {"name": null, "role": "AXGroup", "description": null, "role_description": "group", "value": null, "position": "450.00;508.00", "size": "300;48", "children": [{"name": "Terms", "role": "AXButton", "description": null, "role_description": "button", "value": null, "position": "526.00;536.00", "size": "42;16", "children": []}, {"name": null, "role": "AXStaticText", "description": null, "role_description": "text", "value": "&", "position": "569.00;536.00", "size": "18;16", "children": []}, {"name": "Privacy_Policy", "role": "AXButton", "description": null, "role_description": "button", "value": null, "position": "589.00;536.00", "size": "88;16", "children": []}, {"name": null, "role": "AXStaticText", "description": null, "role_description": "text", "value": "By signing up, you agree to our", "position": "448.00;518.00", "size": "304;17", "children": []}]}]}]}]}